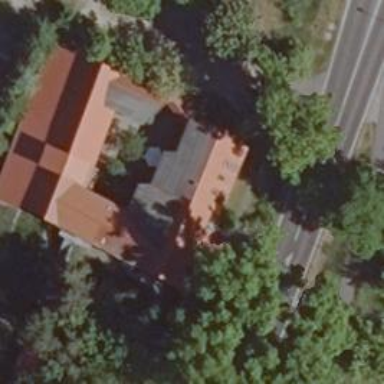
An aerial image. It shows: Guest house for tourism.